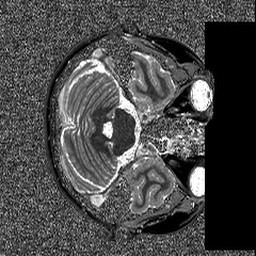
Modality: T1map
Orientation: axial
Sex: female